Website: lowes
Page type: review-order
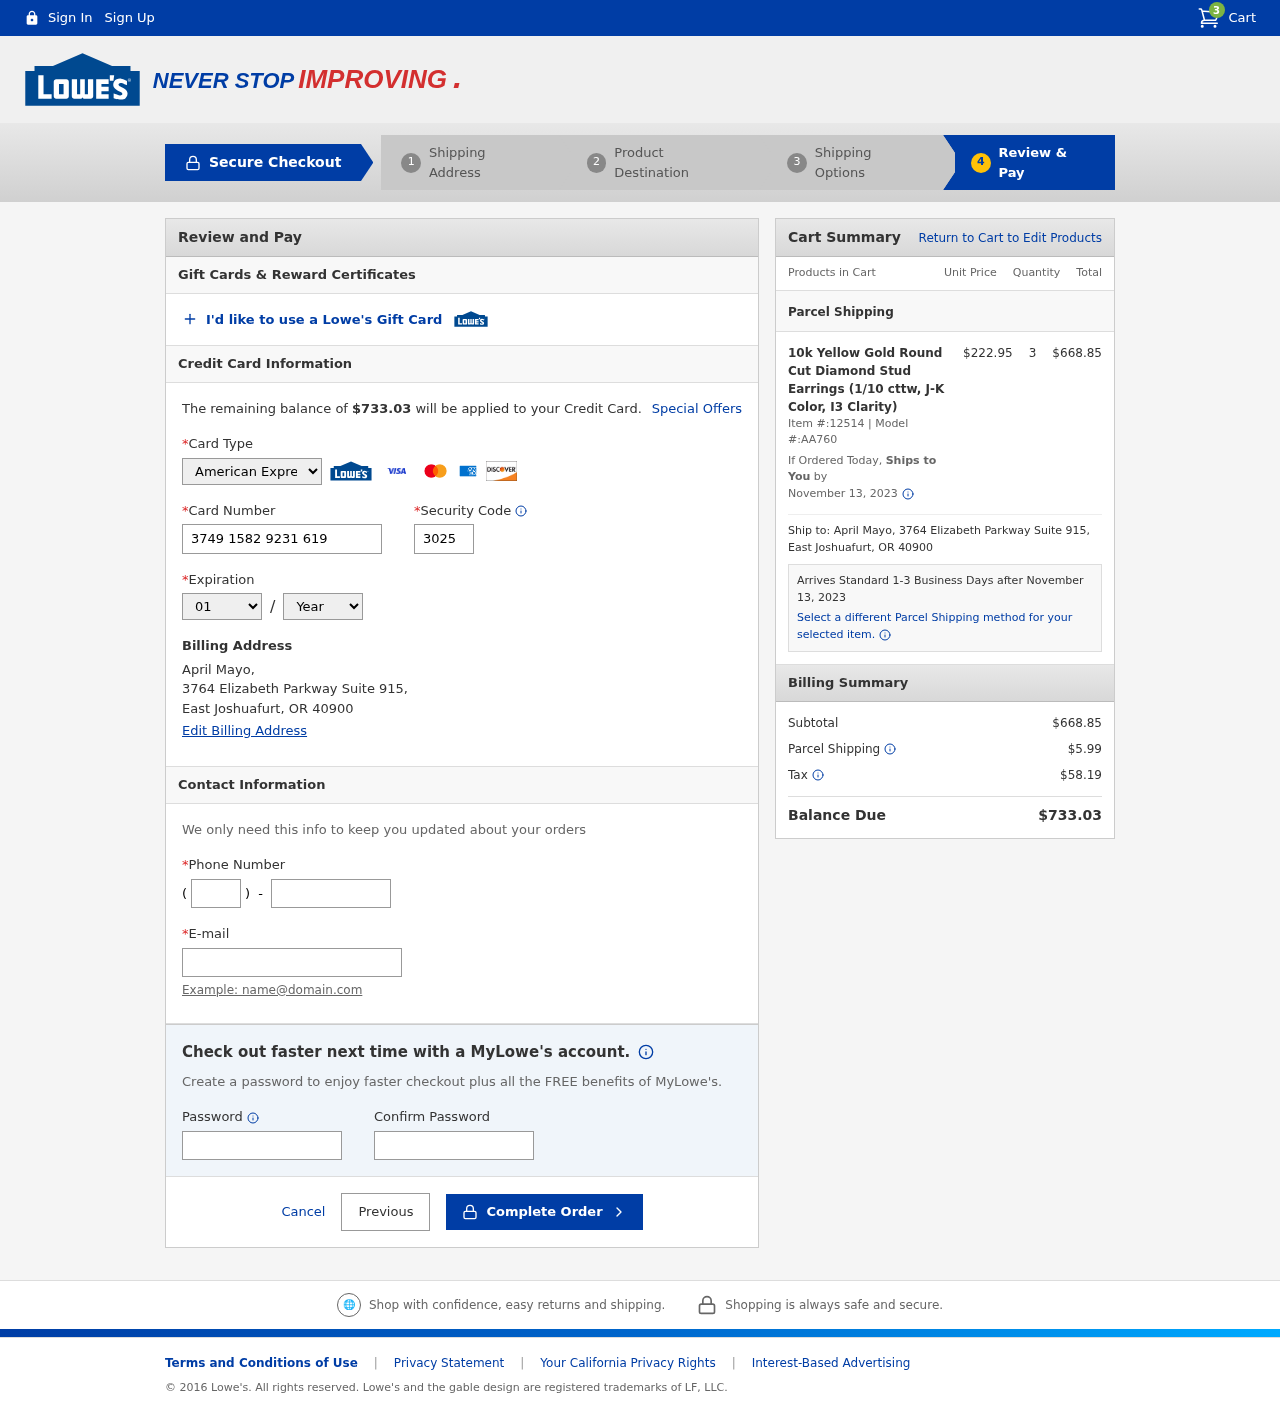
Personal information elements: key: PII_CARD_CVV
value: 3025
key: PII_CARD_EXPIRY_MONTH
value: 01
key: PII_CARD_EXPIRY_YEAR
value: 27
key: PII_CARD_NUMBER
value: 3749 1582 9231 619
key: PII_CARD_TYPE
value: American Express
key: PII_CITY
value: East Joshuafurt
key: PII_EMAIL
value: aprilmayo@hotmail.com
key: PII_FULLNAME
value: April Mayo,
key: PII_PHONE
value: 7908626960
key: PII_PHONE_AREA
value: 790
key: PII_POSTCODE
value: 40900
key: PII_STATE_ABBR
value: OR
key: PII_STREET
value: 3764 Elizabeth Parkway Suite 915,
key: PII_FULLNAME2
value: April Mayo
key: PII_STREET2
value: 3764 Elizabeth Parkway Suite 915
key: PII_CITY_STATE_ZIP2
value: East Joshuafurt, OR 40900
Product elements: key: PRODUCT1_NAME
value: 10k Yellow Gold Round Cut Diamond Stud Earrings (1/10 cttw, J-K Color, I3 Clarity)
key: PRODUCT1_PRICE
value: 222.95
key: PRODUCT1_QUANTITY
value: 3
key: PRODUCT1_ITEM_NUMBER
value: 12514
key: PRODUCT1_MODEL_NUMBER
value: AA760
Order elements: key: ORDER_NUM_ITEMS
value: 3
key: ORDER_TOTAL
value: $733.03
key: ORDER_SHIPPING_DATE
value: November 13, 2023
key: ORDER_SUBTOTAL
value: $668.85
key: ORDER_SHIPPING_DATE2
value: November 13, 2023
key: ORDER_SUBTOTAL2
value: $668.85
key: ORDER_SHIPPING_COST
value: $5.99
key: ORDER_TAX
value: $58.19